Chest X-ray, PA view. Patient: 36 years old, sex M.
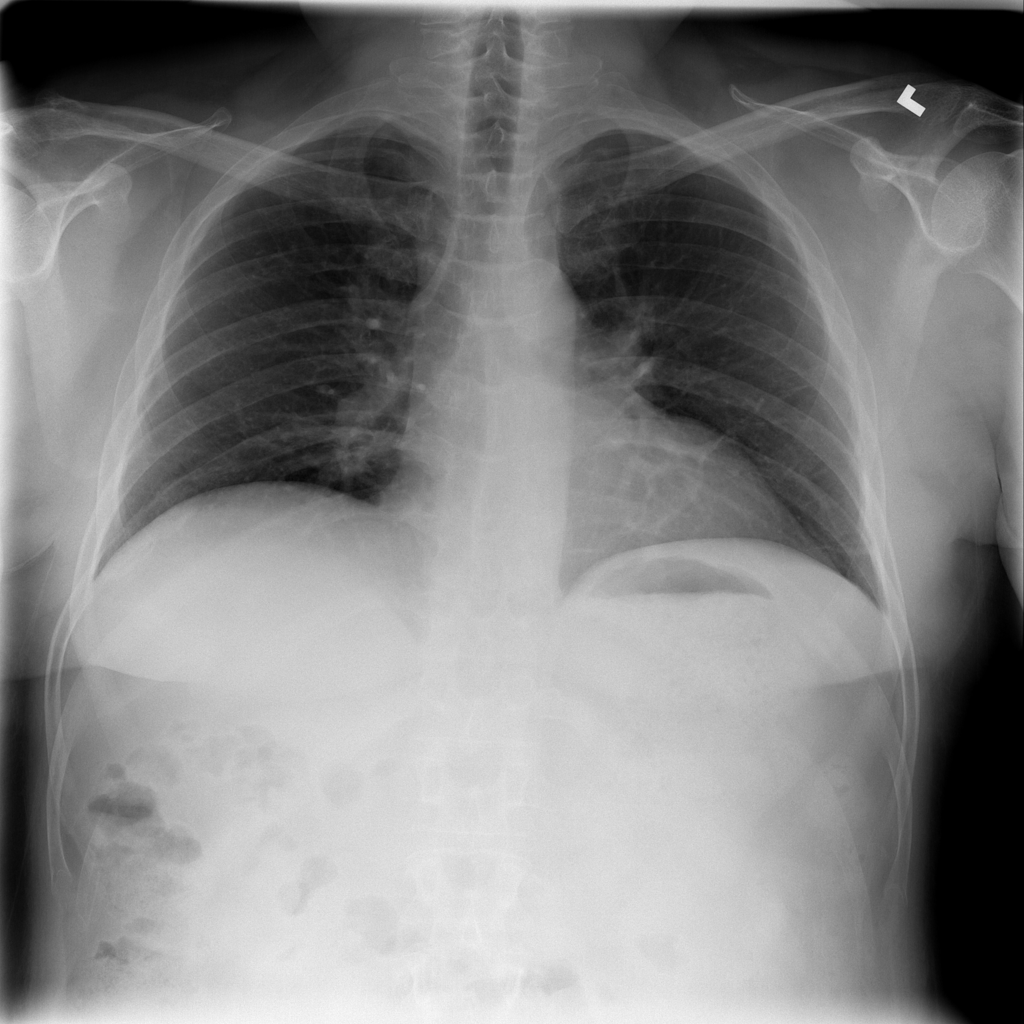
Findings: No Finding